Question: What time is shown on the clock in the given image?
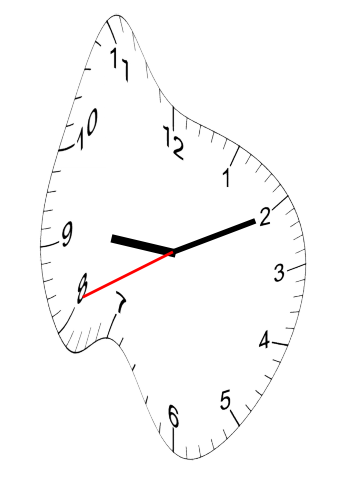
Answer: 09:10:41